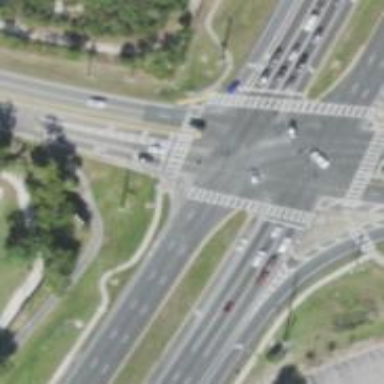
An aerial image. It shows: Marked road crossing.